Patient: sex F, age 59
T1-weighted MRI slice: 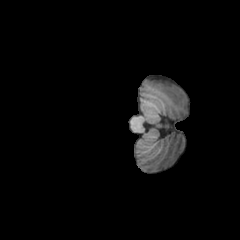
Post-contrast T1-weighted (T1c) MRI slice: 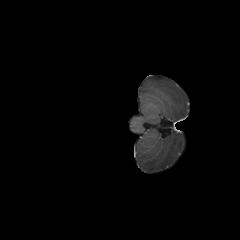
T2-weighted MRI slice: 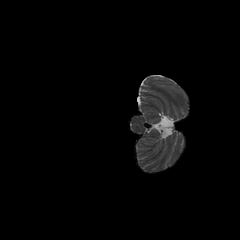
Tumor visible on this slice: no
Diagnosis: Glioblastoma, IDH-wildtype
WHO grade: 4